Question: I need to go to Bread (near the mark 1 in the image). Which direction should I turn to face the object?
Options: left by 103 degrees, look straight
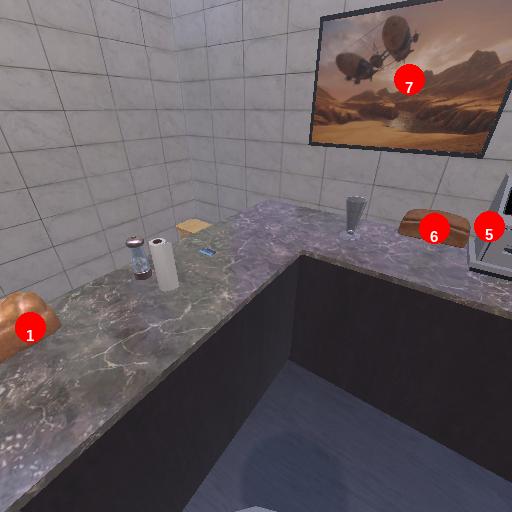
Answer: left by 103 degrees